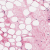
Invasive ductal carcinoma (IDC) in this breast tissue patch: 0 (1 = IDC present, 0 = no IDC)